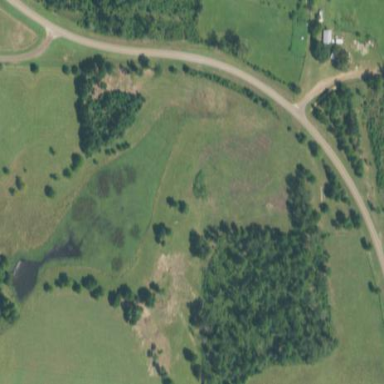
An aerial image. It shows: Pasture covered in meadow.